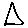
Label: triangle